Aerial crown-view tile of a tropical tree (Barro Colorado Island, Panama), acquired 20250616:
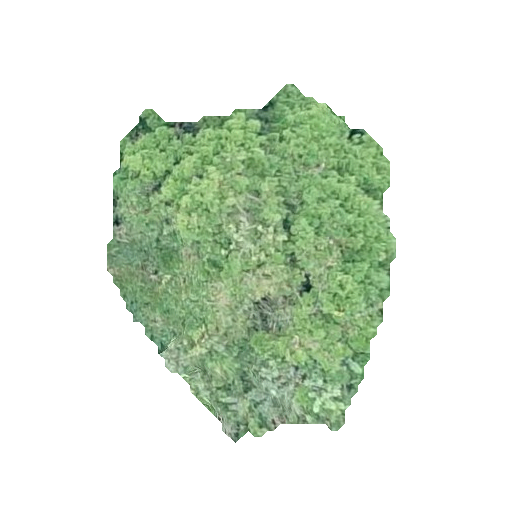
Species: Sloanea terniflora
GBIF accepted scientific name: Sloanea terniflora
Crown area: 108.693 m²